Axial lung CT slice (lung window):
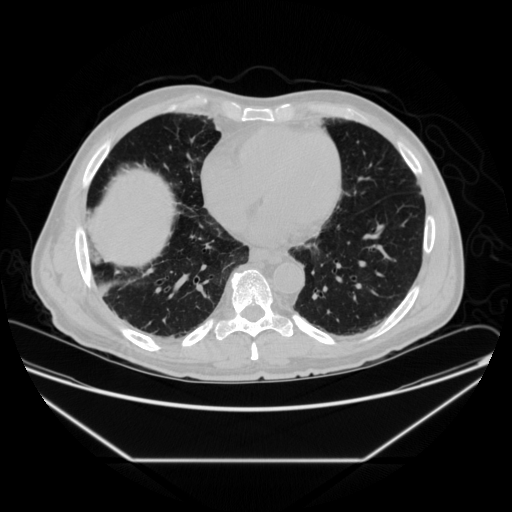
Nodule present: no